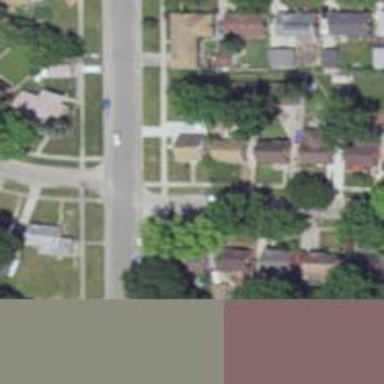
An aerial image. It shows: Residential road.